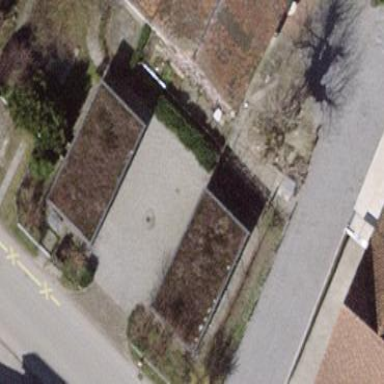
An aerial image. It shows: Group of garages.